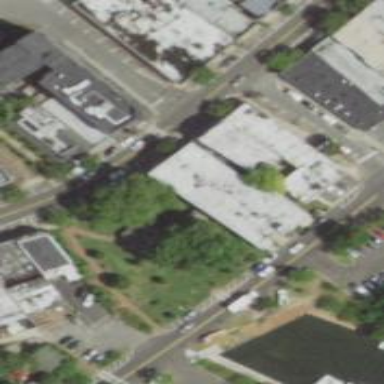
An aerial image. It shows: Retail building.